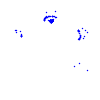
Particle: kaon